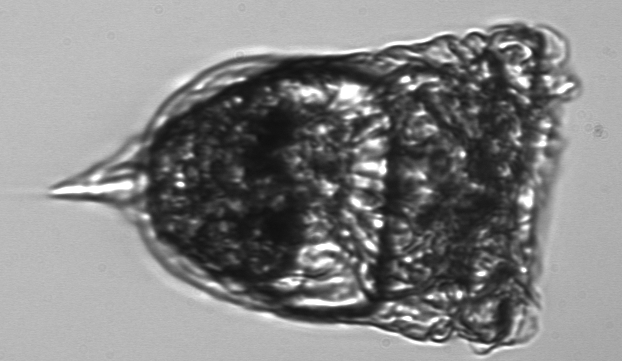
Label: zooplankton